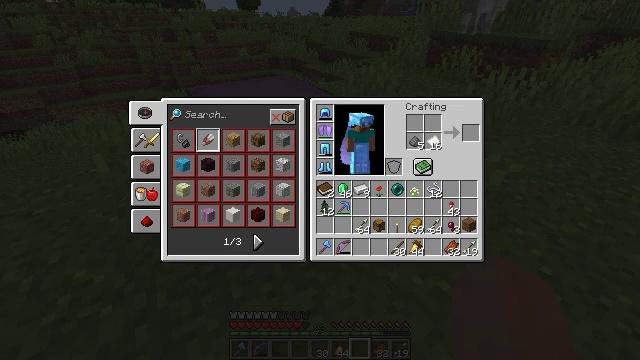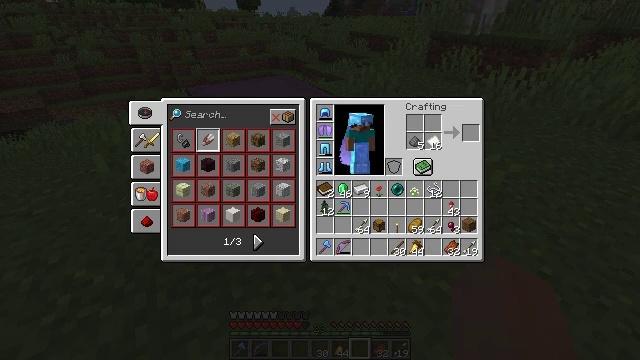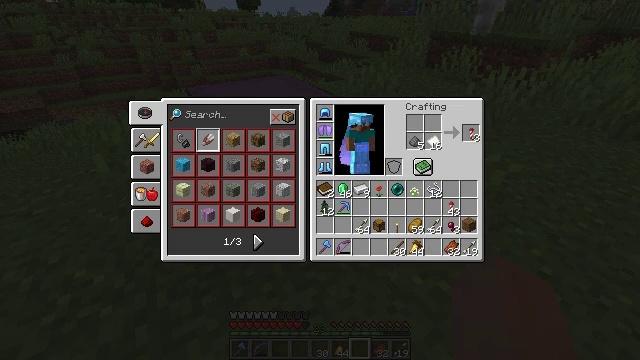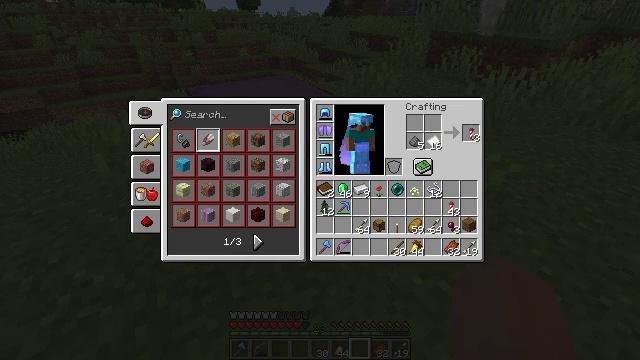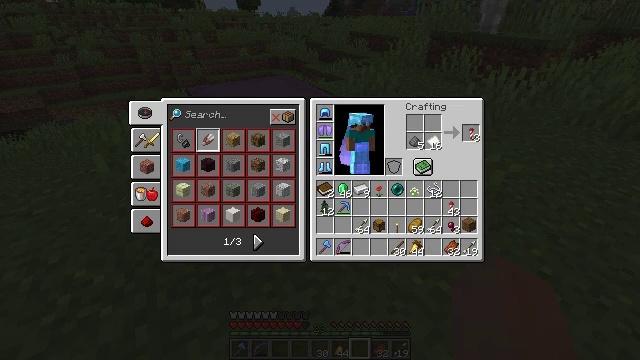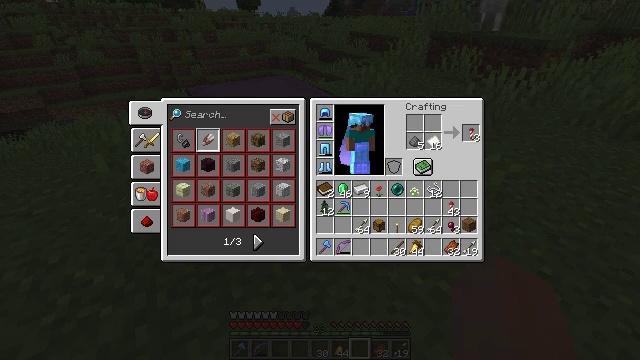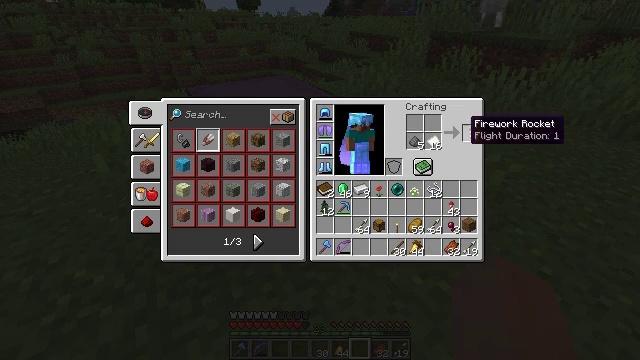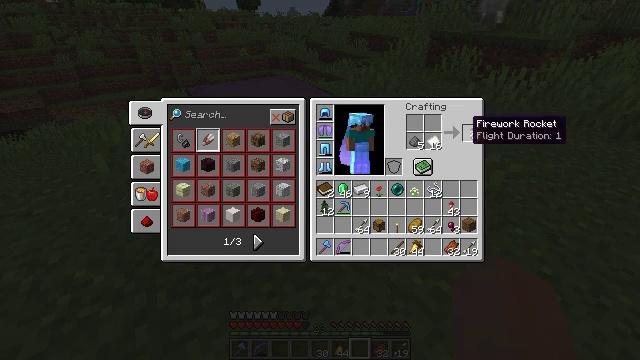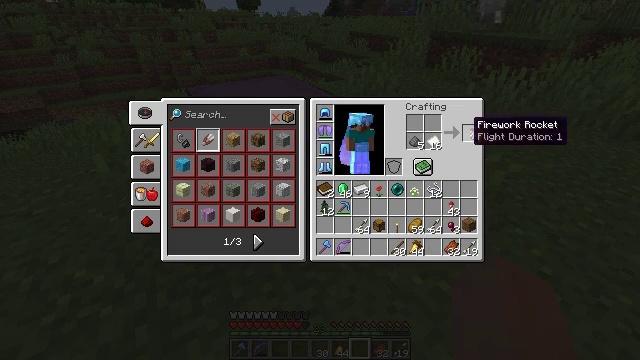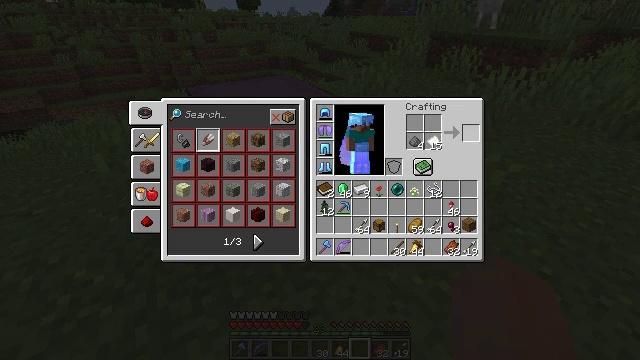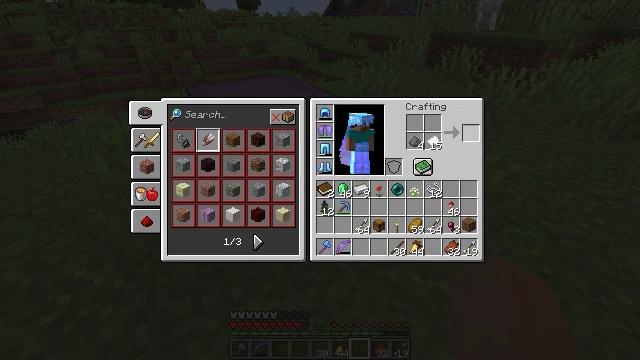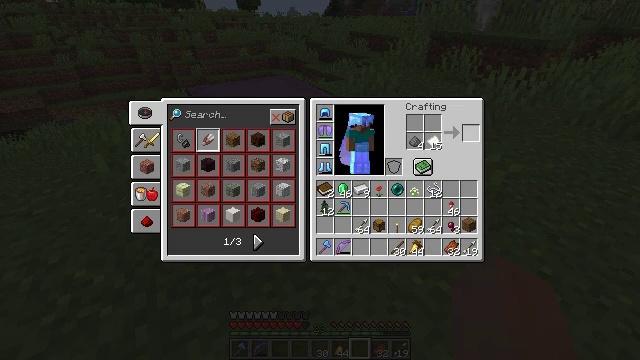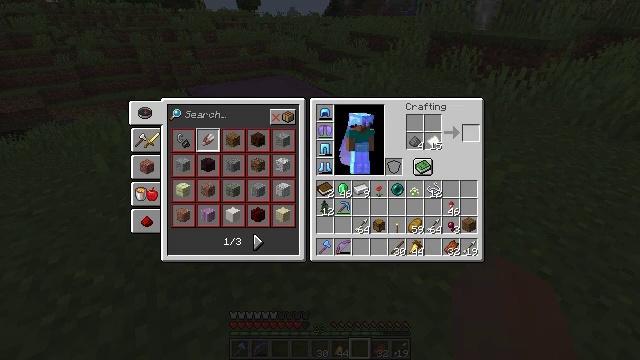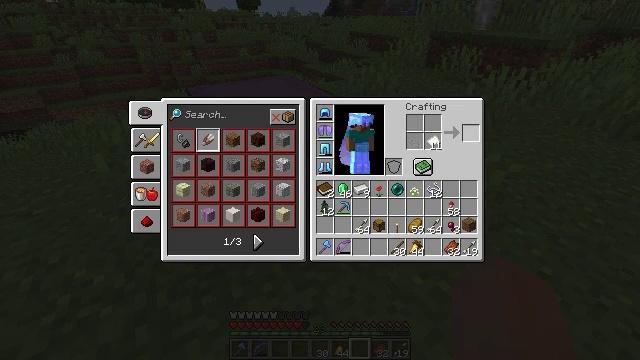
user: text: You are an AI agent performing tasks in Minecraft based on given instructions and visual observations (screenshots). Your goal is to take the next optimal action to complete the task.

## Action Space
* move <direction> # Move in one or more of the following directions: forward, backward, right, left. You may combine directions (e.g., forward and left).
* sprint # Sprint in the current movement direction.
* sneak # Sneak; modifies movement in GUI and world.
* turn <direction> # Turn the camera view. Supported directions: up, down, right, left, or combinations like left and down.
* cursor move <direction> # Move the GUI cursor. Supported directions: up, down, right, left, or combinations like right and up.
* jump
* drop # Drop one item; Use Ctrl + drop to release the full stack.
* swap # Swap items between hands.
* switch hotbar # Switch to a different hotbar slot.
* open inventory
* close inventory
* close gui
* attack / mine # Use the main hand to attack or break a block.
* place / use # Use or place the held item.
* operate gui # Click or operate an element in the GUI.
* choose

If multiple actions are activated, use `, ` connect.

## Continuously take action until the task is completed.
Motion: motion action
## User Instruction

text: Craft a firework rocket.
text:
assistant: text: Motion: sneak, cursor move right
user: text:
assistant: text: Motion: sneak
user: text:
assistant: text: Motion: sneak
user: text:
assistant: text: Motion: sneak
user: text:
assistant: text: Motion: sneak
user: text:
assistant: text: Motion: sneak
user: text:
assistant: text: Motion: sneak
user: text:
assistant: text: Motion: sneak
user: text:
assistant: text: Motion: sneak, operate gui
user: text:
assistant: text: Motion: sneak, operate gui
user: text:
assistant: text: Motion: sneak, operate gui
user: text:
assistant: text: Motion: sneak
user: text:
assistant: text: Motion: sneak
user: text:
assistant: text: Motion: sneak